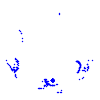
Particle: proton